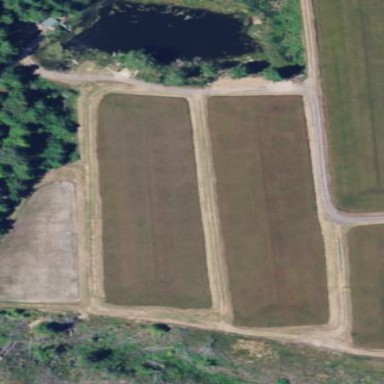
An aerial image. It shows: Farmland with cranberries as the crop.